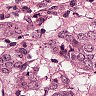
Metastatic tissue present: yes